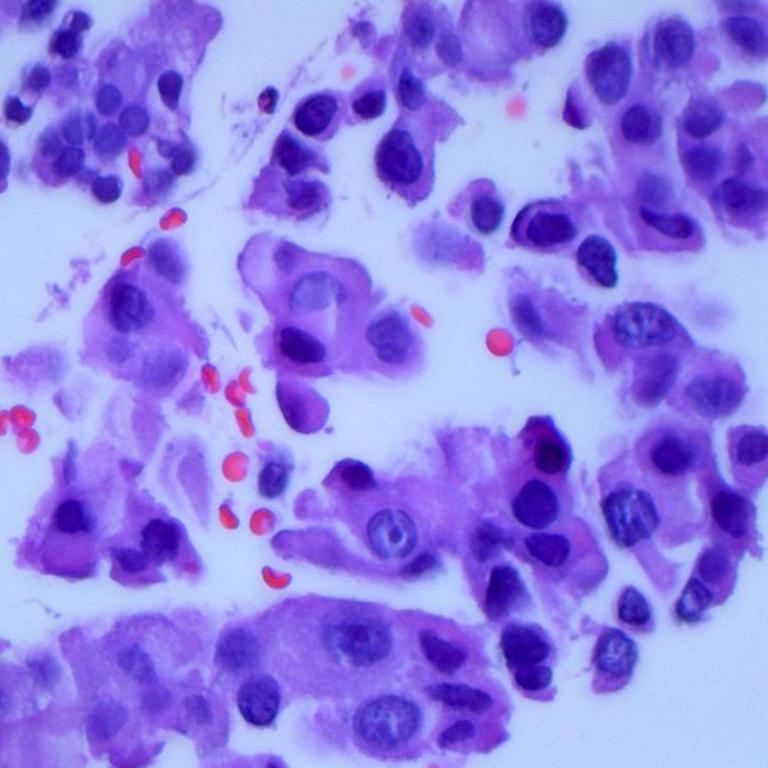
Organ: lung
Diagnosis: adenocarcinomas